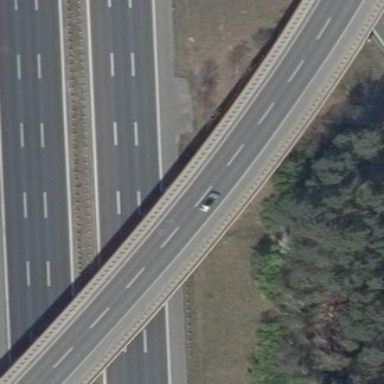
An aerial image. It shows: Bridge with beam structure.